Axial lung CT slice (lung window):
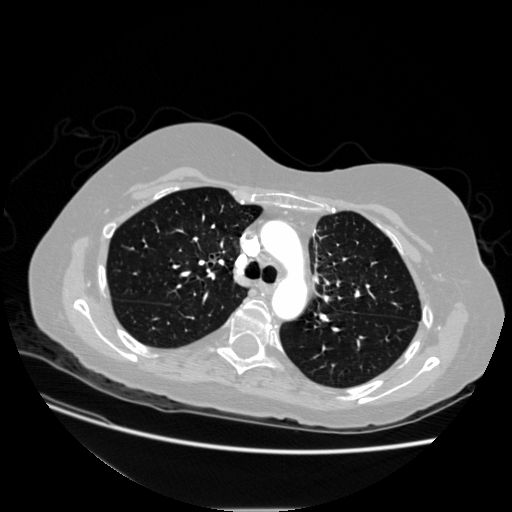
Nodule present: no